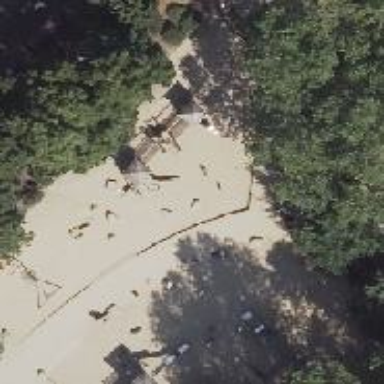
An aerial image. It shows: Playground with various play structures.